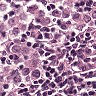
Metastatic tissue present: yes